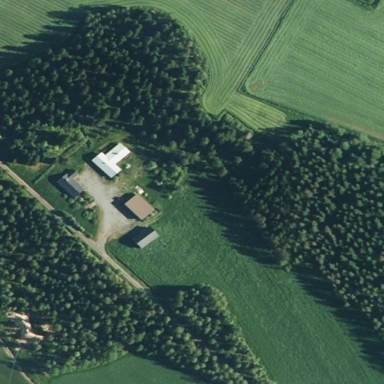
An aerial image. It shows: Forest area.